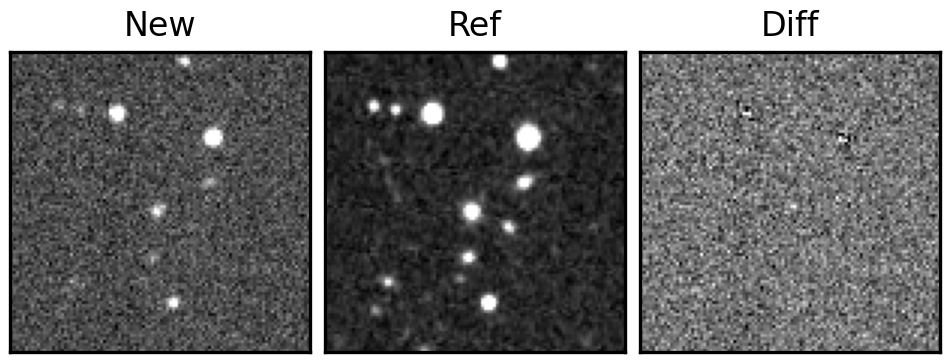
Label: real